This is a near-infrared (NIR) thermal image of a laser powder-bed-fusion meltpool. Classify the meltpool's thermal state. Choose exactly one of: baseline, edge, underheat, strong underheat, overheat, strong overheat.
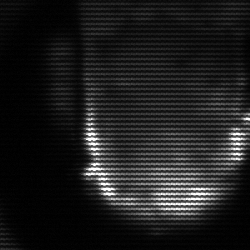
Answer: baseline